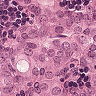
Metastatic tissue present: yes